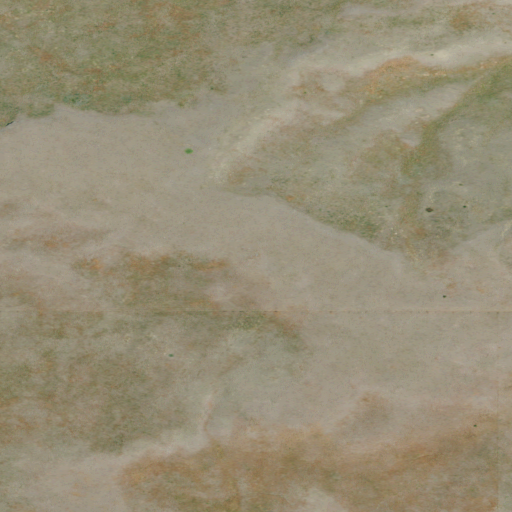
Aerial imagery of mountain in Montana named Iron Hill containing shrub and grassland